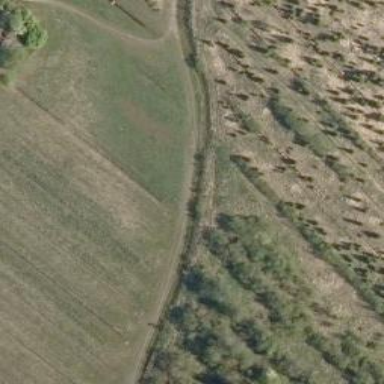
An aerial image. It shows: Path.